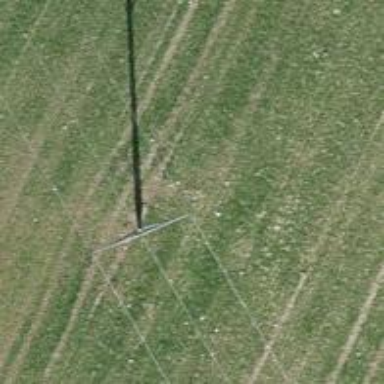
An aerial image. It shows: Power pole.